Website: macys
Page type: cross-sells
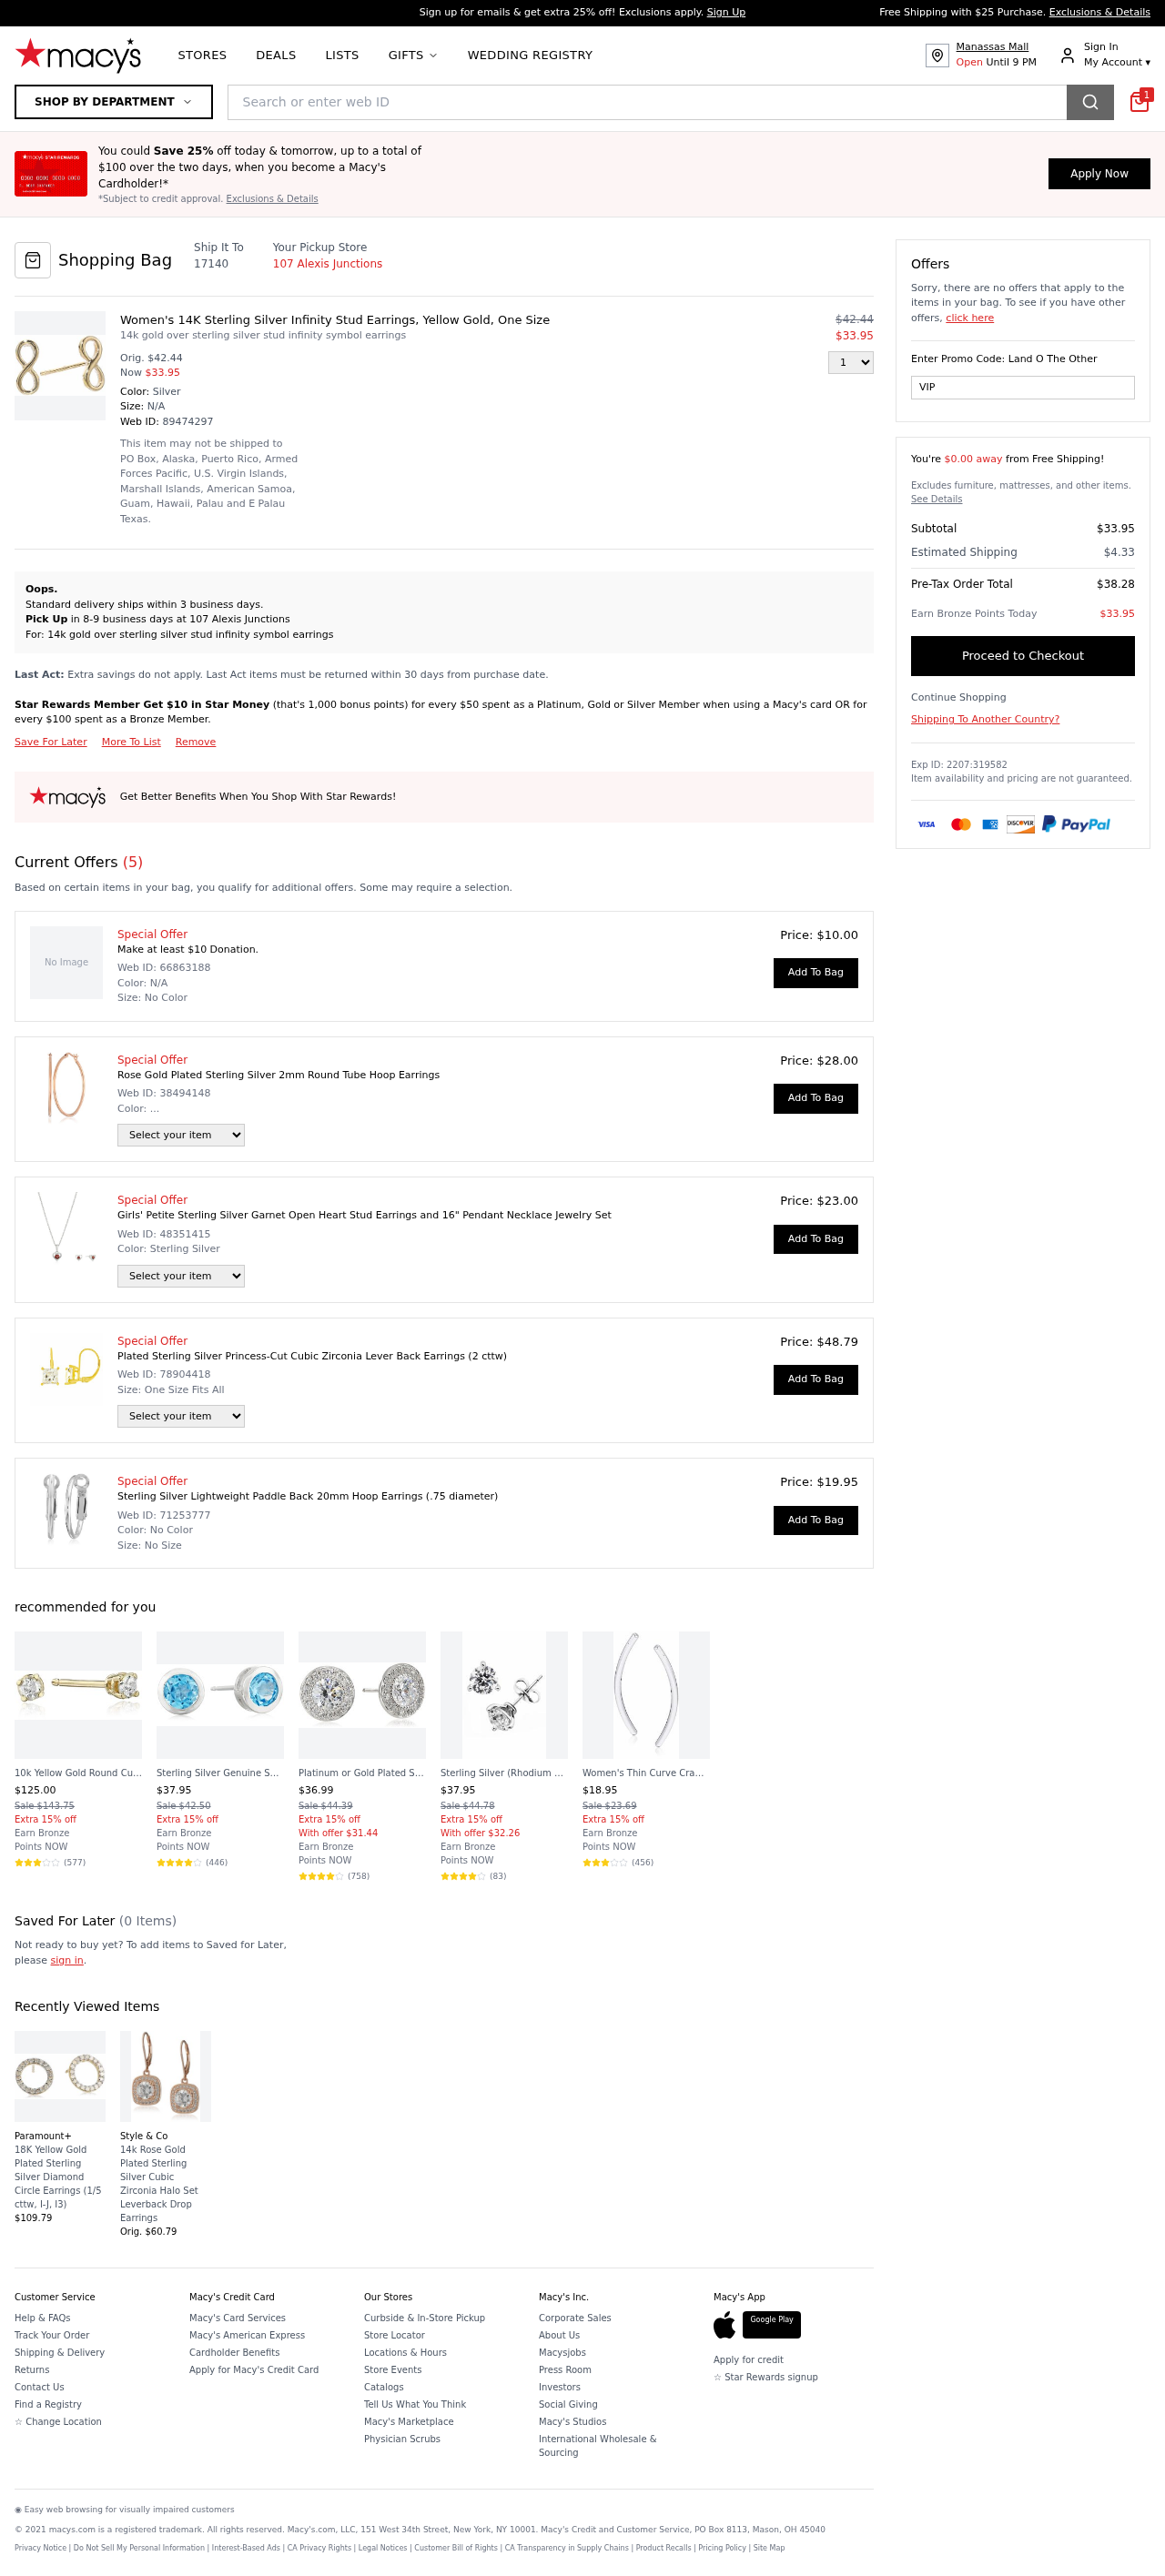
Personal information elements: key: PII_LOCATION1_STREET
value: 107 Alexis Junctions
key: PII_POSTCODE
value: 17140
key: PII_PROMO_CODE
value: VIP3459
Product elements: key: PRODUCT10_NAME
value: Women's Thin Curve Crawler Earrings , Sterling Silver, One Size
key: PRODUCT10_NUM_RATINGS
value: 456
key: PRODUCT10_PRICE
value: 18.95
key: PRODUCT10_RATING
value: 3.7
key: PRODUCT11_NAME
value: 18K Yellow Gold Plated Sterling Silver Diamond Circle Earrings (1/5 cttw, I-J, I3)
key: PRODUCT11_PRICE
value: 109.79
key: PRODUCT12_NAME
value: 14k Rose Gold Plated Sterling Silver Cubic Zirconia Halo Set Leverback Drop Earrings
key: PRODUCT12_PRICE
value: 60.79
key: PRODUCT1_DESC
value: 14k gold over sterling silver stud infinity symbol earrings
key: PRODUCT1_NAME
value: Women's 14K Sterling Silver Infinity Stud Earrings, Yellow Gold, One Size
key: PRODUCT1_PRICE
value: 33.95
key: PRODUCT1_QUANTITY
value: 1
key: PRODUCT2_NAME
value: Rose Gold Plated Sterling Silver 2mm Round Tube Hoop Earrings
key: PRODUCT2_PRICE
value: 28
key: PRODUCT3_NAME
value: Girls' Petite Sterling Silver Garnet Open Heart Stud Earrings and 16" Pendant Necklace Jewelry Set
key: PRODUCT3_PRICE
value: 23
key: PRODUCT4_NAME
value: Plated Sterling Silver Princess-Cut Cubic Zirconia Lever Back Earrings (2 cttw)
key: PRODUCT4_PRICE
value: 48.79
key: PRODUCT5_NAME
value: Sterling Silver Lightweight Paddle Back 20mm Hoop Earrings (.75 diameter)
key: PRODUCT5_PRICE
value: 19.95
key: PRODUCT6_NAME
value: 10k Yellow Gold Round Cut Diamond Stud Earrings (1/10 cttw, J-K Color, I3 Clarity)
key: PRODUCT6_NUM_RATINGS
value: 577
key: PRODUCT6_PRICE
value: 125
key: PRODUCT6_RATING
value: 3.6
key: PRODUCT7_NAME
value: Sterling Silver Genuine Swiss Blue Topaz 5mm Bezel Set December Birthstone Stud Earrings
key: PRODUCT7_NUM_RATINGS
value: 446
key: PRODUCT7_PRICE
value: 37.95
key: PRODUCT7_RATING
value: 4.7
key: PRODUCT8_NAME
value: Platinum or Gold Plated Sterling Silver Round-Cut Swarovski Zirconia Halo Stud Earrings, also Availa
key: PRODUCT8_NUM_RATINGS
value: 758
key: PRODUCT8_PRICE
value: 36.99
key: PRODUCT8_RATING
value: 4.4
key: PRODUCT9_NAME
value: Sterling Silver (Rhodium Plated) Cubic Zirconia Clear Color Round Cut (8mm) Stud Earrings
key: PRODUCT9_NUM_RATINGS
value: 83
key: PRODUCT9_PRICE
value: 37.95
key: PRODUCT9_RATING
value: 4.4
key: PRODUCT1_ORIGINAL_PRICE
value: $42.44
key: PRODUCT6_ORIGINAL_PRICE
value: Sale $143.75
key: PRODUCT7_ORIGINAL_PRICE
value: Sale $42.50
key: PRODUCT8_ORIGINAL_PRICE
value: Sale $44.39
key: PRODUCT9_ORIGINAL_PRICE
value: Sale $44.78
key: PRODUCT10_ORIGINAL_PRICE
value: Sale $23.69
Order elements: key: ORDER_ID
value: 89474297
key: ORDER_NUM_OFFERS
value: (5)
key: ORDER_FREE_SHIPPING_THRESHOLD
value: $0.00 away
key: ORDER_SUBTOTAL
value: $33.95
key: ORDER_SHIPPING_COST
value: $4.33
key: ORDER_TOTAL
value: $38.28
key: ORDER_POINTS_EARNED
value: $33.95
Search elements: key: HEADER_SEARCH
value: Search or enter web ID
Other elements: key: SAVED_NUM_ITEMS
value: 0